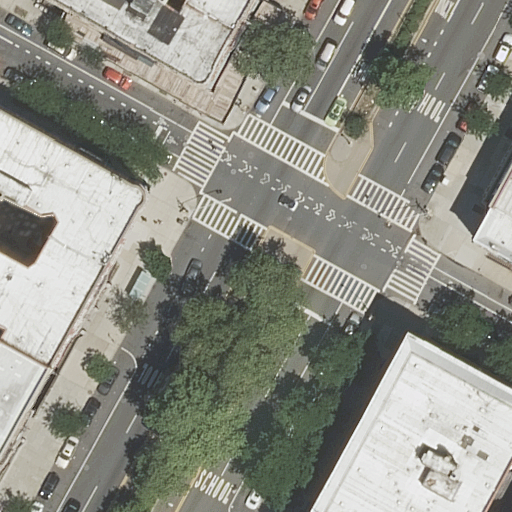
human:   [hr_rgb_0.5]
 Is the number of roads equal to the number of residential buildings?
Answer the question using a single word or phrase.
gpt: no

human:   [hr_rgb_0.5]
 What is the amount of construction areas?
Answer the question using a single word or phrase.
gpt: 0

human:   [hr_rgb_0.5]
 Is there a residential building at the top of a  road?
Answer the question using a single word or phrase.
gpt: yes

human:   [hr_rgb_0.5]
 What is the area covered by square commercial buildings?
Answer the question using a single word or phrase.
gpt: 0m2

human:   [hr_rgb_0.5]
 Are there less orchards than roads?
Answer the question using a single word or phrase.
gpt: yes

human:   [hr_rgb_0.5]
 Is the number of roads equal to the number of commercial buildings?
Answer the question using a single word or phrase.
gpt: no

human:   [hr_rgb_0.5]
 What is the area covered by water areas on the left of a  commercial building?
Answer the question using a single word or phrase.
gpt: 0m2

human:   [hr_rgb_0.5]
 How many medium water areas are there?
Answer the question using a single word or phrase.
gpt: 0

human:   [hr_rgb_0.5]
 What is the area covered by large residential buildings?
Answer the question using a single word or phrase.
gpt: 1653m2

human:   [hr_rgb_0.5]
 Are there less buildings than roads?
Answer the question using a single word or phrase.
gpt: no

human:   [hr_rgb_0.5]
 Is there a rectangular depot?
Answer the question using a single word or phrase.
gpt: no

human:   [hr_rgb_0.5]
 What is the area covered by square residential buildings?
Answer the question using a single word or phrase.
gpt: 0m2

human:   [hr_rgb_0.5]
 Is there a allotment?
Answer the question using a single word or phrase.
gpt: no

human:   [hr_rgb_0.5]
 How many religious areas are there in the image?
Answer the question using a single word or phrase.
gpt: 0

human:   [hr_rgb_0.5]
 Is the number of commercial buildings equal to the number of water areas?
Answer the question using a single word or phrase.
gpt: yes

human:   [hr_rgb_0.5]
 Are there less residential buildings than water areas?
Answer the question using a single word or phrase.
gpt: no

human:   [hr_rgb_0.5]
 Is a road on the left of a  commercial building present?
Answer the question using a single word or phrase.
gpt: no

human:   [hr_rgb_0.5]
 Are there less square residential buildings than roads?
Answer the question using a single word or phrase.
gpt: yes

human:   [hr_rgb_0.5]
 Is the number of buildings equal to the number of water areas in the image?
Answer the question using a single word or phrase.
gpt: no

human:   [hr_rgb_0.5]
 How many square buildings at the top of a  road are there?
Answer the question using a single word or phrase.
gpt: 0

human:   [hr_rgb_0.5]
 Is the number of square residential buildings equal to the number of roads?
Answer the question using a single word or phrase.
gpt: no

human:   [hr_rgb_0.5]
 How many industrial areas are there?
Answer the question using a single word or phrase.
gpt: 0

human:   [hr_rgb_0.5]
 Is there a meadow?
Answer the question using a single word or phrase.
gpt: no

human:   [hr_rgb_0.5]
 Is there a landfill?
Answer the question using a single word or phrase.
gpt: no

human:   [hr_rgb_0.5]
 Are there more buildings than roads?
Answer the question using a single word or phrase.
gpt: yes

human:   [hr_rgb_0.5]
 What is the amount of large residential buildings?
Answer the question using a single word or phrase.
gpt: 2

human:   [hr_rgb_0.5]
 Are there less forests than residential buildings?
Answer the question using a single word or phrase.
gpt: yes

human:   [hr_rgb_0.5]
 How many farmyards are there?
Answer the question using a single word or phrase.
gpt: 0

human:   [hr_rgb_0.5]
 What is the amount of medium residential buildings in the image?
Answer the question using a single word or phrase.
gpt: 4

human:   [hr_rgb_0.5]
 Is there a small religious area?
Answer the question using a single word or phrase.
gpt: no

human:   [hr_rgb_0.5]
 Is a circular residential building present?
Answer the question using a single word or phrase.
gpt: no

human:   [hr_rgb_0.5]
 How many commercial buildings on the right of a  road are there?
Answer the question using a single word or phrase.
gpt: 0

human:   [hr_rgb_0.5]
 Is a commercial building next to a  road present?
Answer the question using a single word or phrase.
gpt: no

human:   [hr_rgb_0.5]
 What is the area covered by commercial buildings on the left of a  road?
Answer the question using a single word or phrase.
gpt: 0m2

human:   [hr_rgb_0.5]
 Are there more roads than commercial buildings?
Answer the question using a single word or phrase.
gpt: yes

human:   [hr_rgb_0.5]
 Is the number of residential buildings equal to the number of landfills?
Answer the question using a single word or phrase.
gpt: no